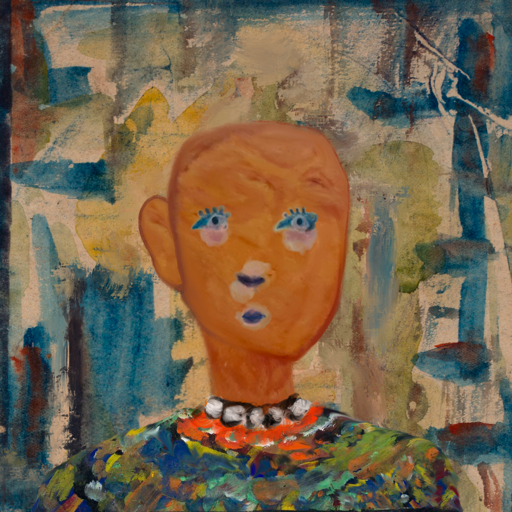
Background: Orphan, Head And Neck Front: Pious_Lady, Face Front: Hill_Girl, Bust: An_Impression, Hair Front: Blank, Head Accessory: Blank, Second Necklace: Blank, Necklace: An_Impression, Baby: Blank